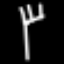
Label: fork